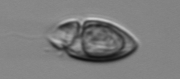
Label: Katodinium_or_Torodinium